Question: I am trying to figure out what the regex for finding matches with exactly N occurrences, not less, not more, of a group of characters. It looks like a pretty simple task, but I have not been able to find the proper regex for it.
More specifically, I want a regex that tells whether a given string contains exactly 3 digits - not less, not more.
I thought I would be able to achieve it simply by treating the 3 digits as a group and adding a quantifier of {1} after it, but it does not work.
Alternately, I expected [0-9][0-9][0-9] to work as well, but again it does not. Both return the very same results, for the an input set as
1, 12, 123, 1234, 12345.
Below is a code sample that performs what I tried, as described above.
'''
class Program
{
static void Main(string[] args)
{
List<Regex> regexes = new List<Regex> { new Regex("\d{3}"), new Regex("[0-9][0-9][0-9]"), new Regex("(\d{3}){1}") };
List<int> numbers = new List<int> { 1, 12, 123, 1234, 12345 };
foreach(Regex regex in regexes)
{
Console.WriteLine("Testing regex {0}", regex.ToString());
foreach (int number in numbers)
{
Console.WriteLine(string.Format("{0} {1}", number, regex.IsMatch(number.ToString()) ? "is a match" : "not a match"));
}
Console.WriteLine();
}
}
}
'''
The output to the program above is:

Clearly, only 123 is a match, from all the input values.
What would be the regular expression that treats "123" alone as a match ?
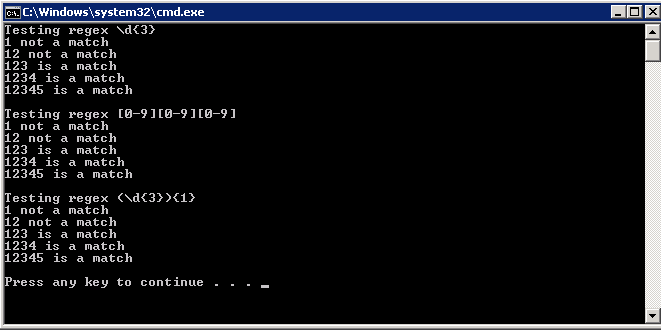
Answer: All of your regular expressions are for 3 digits on the input. You are looking for:
'''
new Regex("^\d{3}$")
'''
The '^' matches the beginning of the input, and the '$' matches the end of the input. So this regular expression states, "From the beginning, there must be three digits, then expect the end."